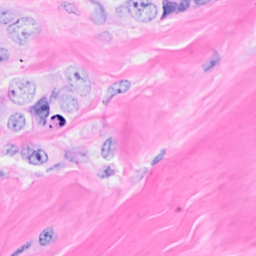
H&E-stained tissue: Breast